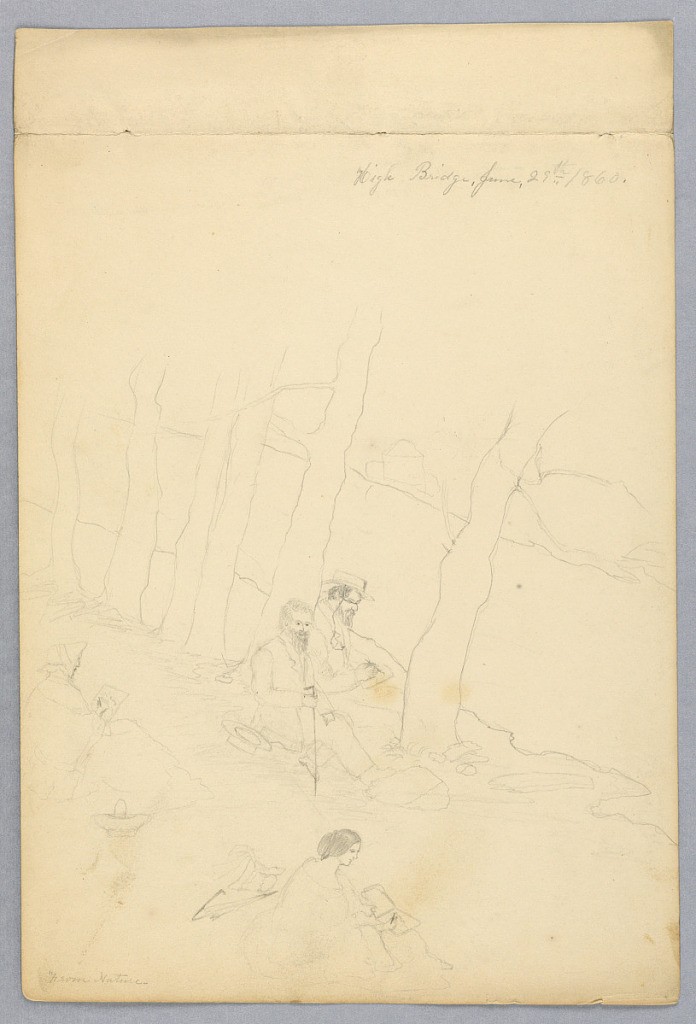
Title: Leaf from a sketchbook: T. Addison Richards and Robert O'Brien at High Bridge.
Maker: Martha S. Day
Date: June 29, 1860
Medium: Graphite on paper
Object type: Drawing
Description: Vertical rectangle. The two teachers are seen seated under trees. Women are seen sketching in the foreground. Inscribed, upper right (in pencil): "High Bridge, June 29th 1860," and lower left: "from nature." Indentification of personages on verso.